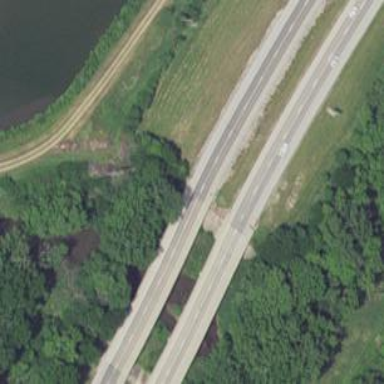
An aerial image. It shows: Trunk highway with bridge.